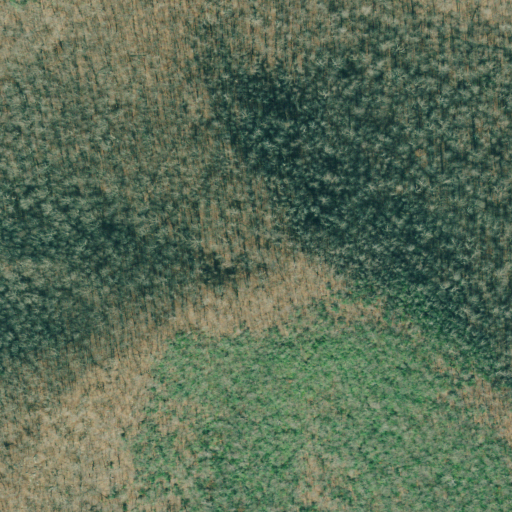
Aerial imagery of mountain in Georgia named Whiteoak Stomp containing deciduous forest, evergreen forest, and shrub